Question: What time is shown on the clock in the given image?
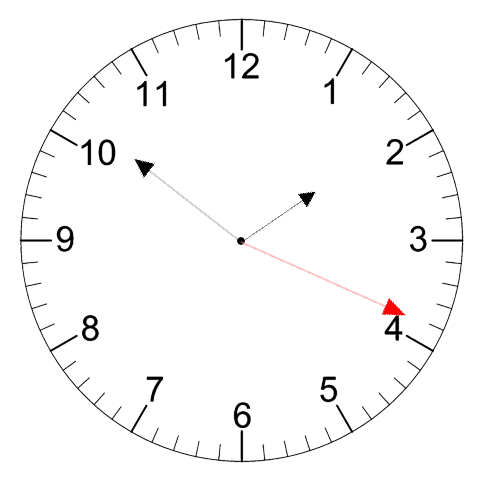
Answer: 01:51:19